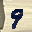
Label: 9